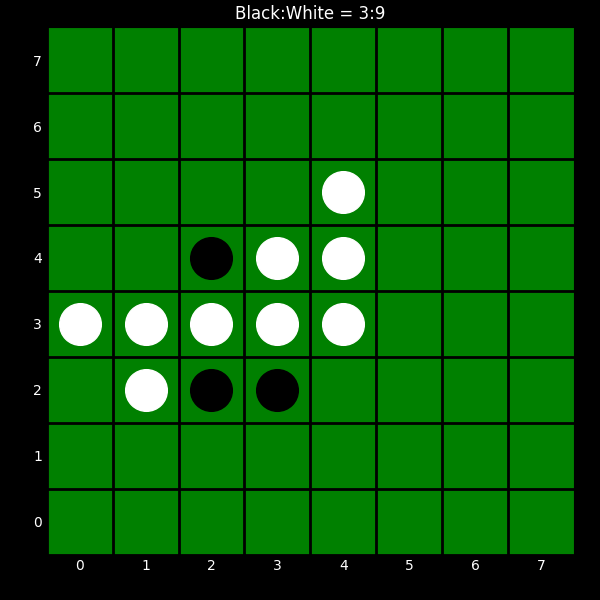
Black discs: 3
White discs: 9